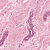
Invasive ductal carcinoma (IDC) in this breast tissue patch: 0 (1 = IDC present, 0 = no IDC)